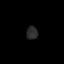
Tissue: lung
Cell type: Epithelial cells
Senescence score: 0.2362
Nuclear area (px): 152
Mean DAPI intensity: 41.303